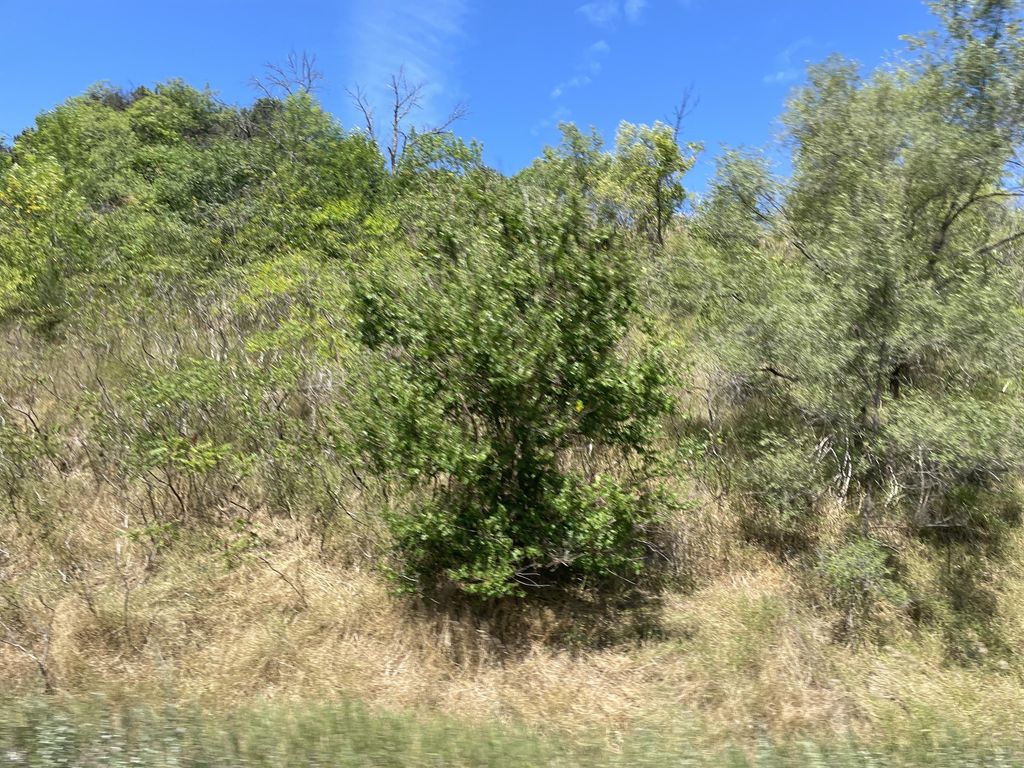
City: hamilton